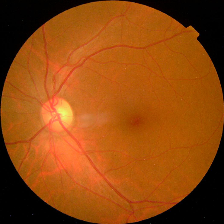
Diabetic retinopathy grade: No DR